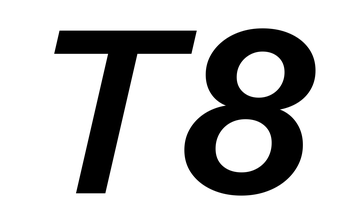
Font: InstrumentSans-Italic_SemiBold_Italic